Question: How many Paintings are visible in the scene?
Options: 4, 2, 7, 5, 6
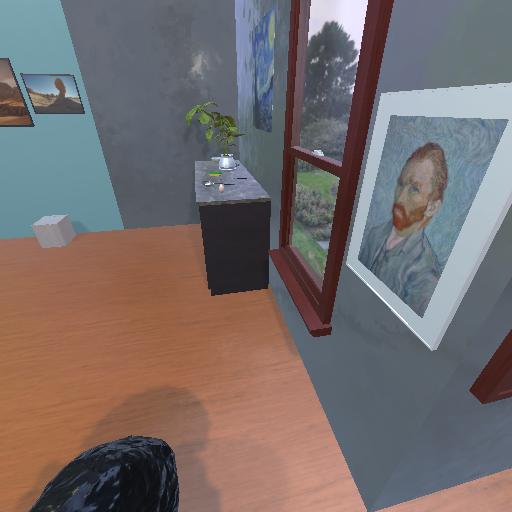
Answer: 4